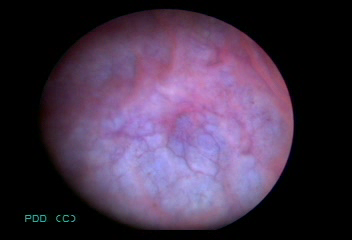
Modality: BLC
Class: Normal mucosa
Bladder cancer association: No